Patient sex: M
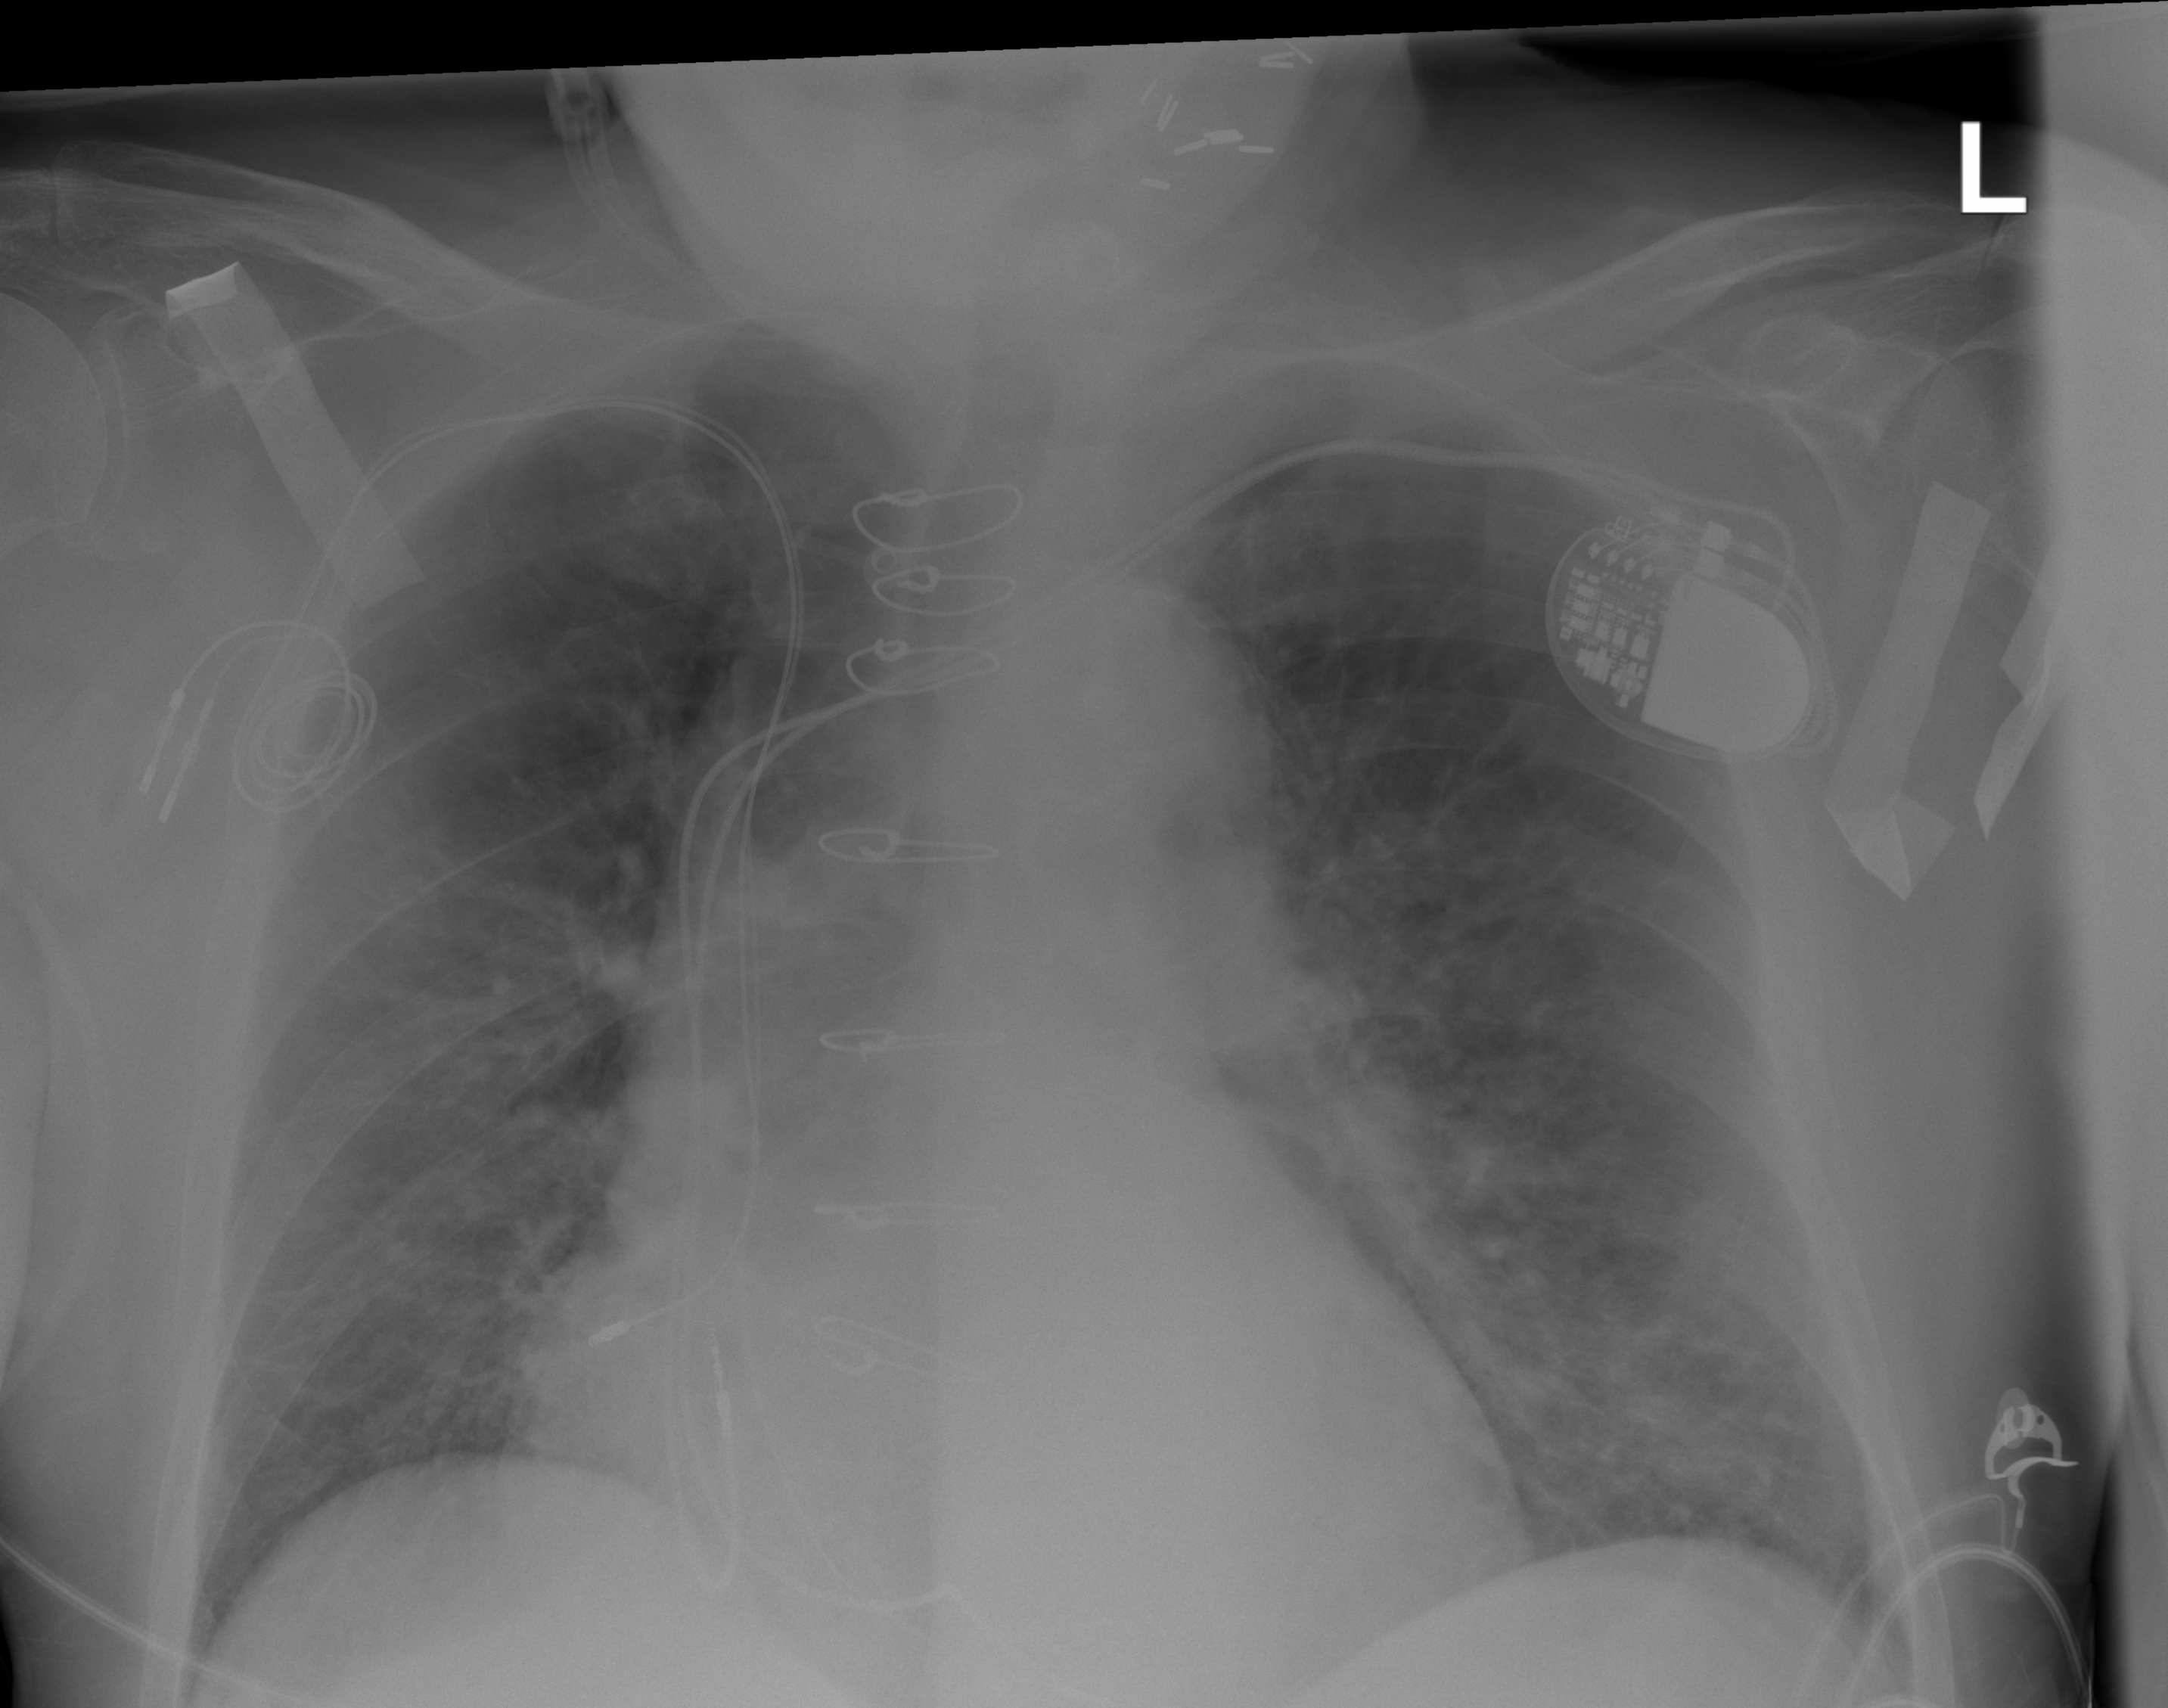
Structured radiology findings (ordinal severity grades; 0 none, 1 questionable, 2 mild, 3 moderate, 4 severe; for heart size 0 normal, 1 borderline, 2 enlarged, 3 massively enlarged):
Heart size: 2
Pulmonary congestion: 2
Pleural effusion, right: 0
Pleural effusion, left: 0
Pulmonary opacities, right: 2
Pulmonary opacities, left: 2
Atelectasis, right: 0
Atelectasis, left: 0